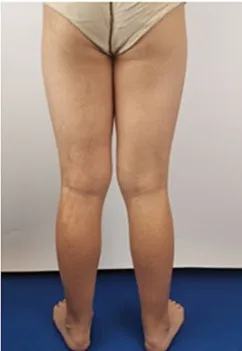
Sister S1 (G,H) Areas of hyperpigmentation on the trunk and legs in S1.
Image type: medical_photograph (skin_photograph)